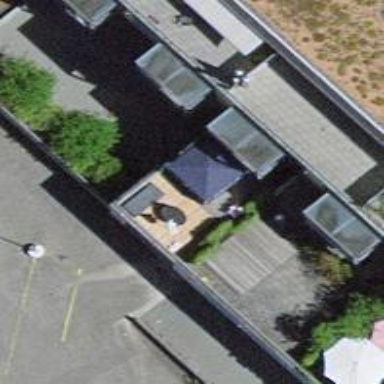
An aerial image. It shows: Parking entrance.